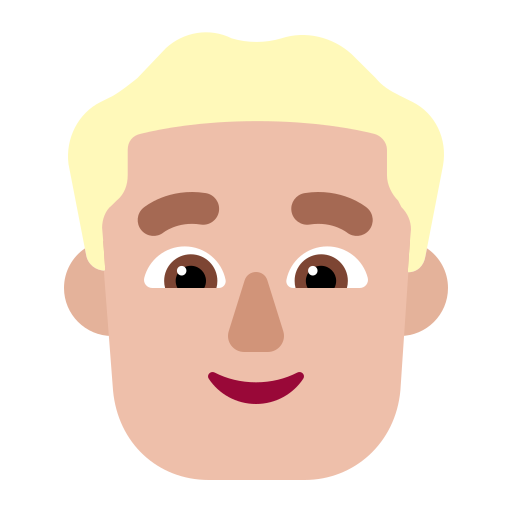
man flat  light